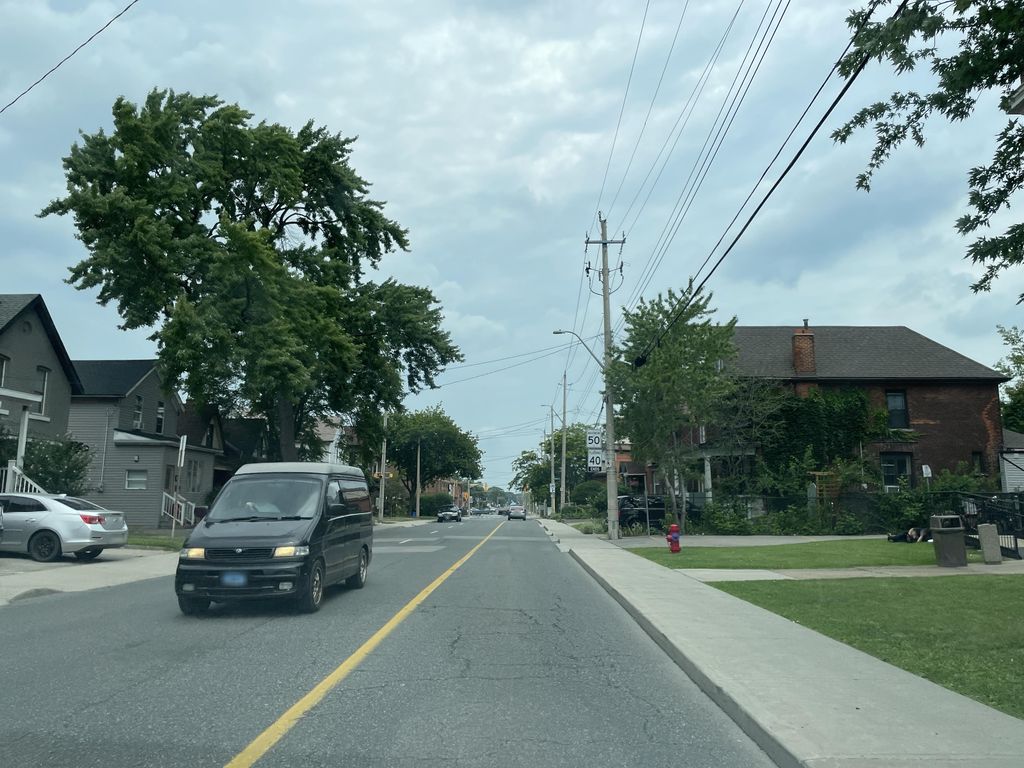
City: hamilton